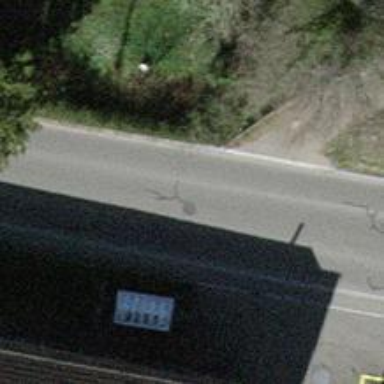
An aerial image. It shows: Secondary road with asphalt surface and sidewalk on the left side.